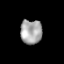
Tissue: prostate
Cell type: Endothelial cells
Senescence score: 0.3368
Nuclear area (px): 518
Mean DAPI intensity: 166.616